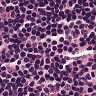
Metastatic tissue present: no